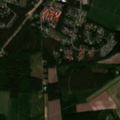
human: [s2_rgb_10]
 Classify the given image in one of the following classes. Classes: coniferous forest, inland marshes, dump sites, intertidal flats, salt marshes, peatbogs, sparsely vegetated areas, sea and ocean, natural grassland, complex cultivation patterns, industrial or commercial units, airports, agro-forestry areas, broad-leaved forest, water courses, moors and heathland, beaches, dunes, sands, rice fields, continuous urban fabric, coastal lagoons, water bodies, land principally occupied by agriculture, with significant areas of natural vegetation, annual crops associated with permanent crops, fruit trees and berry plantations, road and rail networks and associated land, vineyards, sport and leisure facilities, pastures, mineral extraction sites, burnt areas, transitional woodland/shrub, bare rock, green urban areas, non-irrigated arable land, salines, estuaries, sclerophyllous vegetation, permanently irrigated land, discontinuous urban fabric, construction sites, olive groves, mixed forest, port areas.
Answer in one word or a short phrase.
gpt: discontinuous urban fabric, non-irrigated arable land, broad-leaved forest, coniferous forest, mixed forest